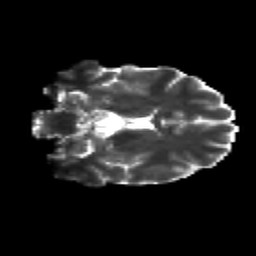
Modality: T2w
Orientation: coronal
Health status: healthy
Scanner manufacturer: siemens
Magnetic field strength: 3 T
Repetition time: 12 s
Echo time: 0.092 s